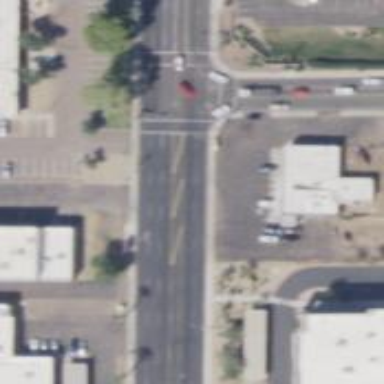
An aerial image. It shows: Solid stop line on the road marking.